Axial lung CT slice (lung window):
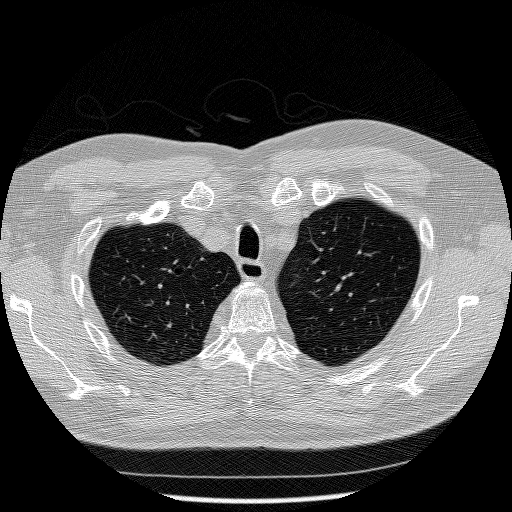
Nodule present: no